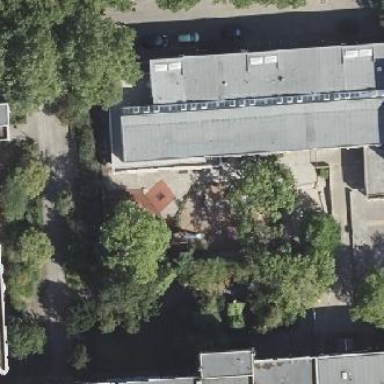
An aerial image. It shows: Kindergarten.